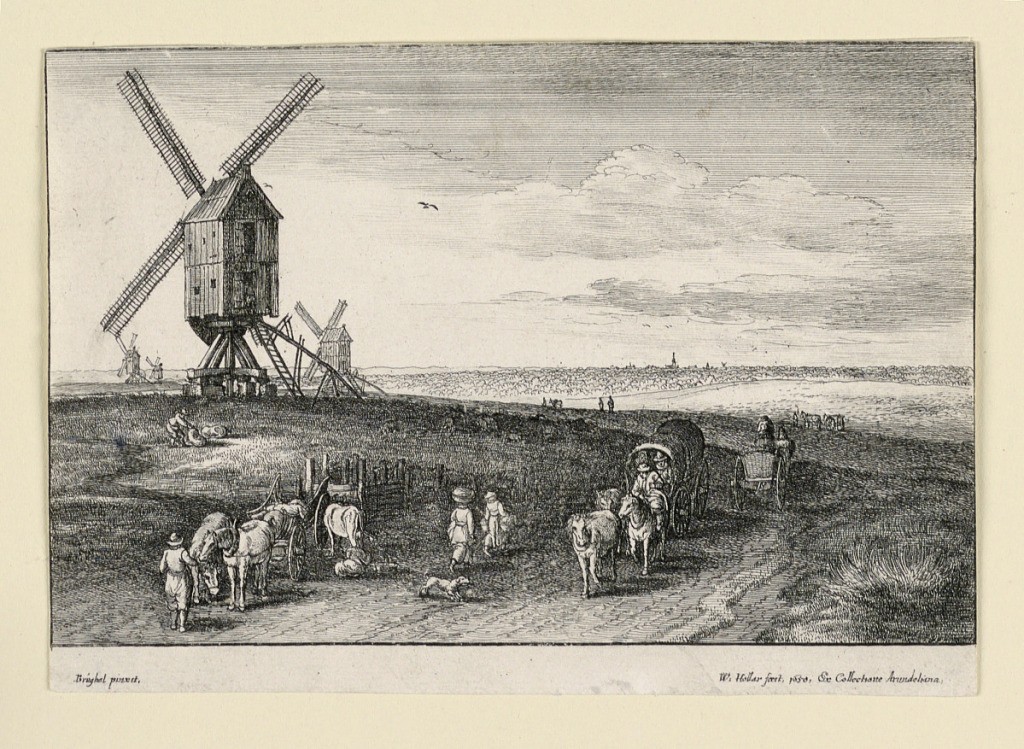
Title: Landscape with Windmills
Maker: Wenceslaus Hollar, Bohemian (active England),1607–1677
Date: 1650
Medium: Etching on paper
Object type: Print
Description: In a broad landscape three windmills are seen in the left foreground and middle distance. Peasants and carts in a road in the foreground. Inscribed below, lower left: "Brüghel pinxit." and lower right: "W. Hollar fecit, 1650, Ex. Collectione Arundeliana".